Question: in this page: <URL>
there isn't any '<tbody>' in the HTML under this table:
'''
<table class="reference notranslate">
<tr>
<th align="left" width="20%">Attribute</th>
<th align="left" width="20%">Value</th>
<th align="left" width="60%">Description</th>
</tr>
...
'''
but when I use inspect elements in Google Chrome or Mozilla Firefox there is a tbody element in this table over the first '<tr>'.

why this happens?
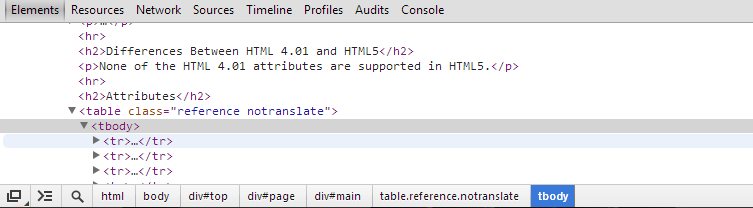
Answer: This is because '<tbody>' is an expected element inside of a '<table>' Chrome puts it there because it belongs. It'll happen just the same if you open an html file with nothing inside of it. Chrome and (most other browsers) will automatically but the '<html>, <head> and <body>' tags. Check this <URL> for more information.